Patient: sex F, age 57
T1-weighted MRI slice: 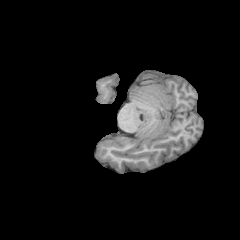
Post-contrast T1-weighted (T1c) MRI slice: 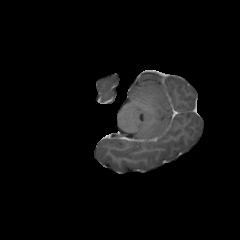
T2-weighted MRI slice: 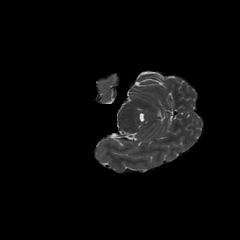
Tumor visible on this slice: no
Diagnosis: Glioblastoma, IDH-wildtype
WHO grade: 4